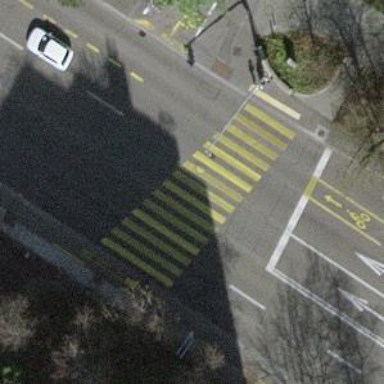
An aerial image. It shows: Road with traffic signals.